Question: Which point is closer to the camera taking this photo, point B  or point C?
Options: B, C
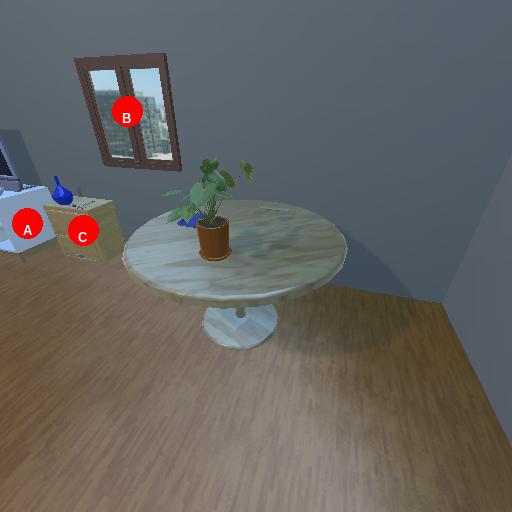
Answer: B